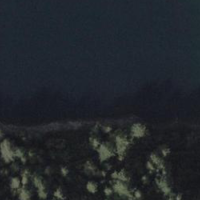
EUNIS habitat code: 14
Species observed at this site:
Polytrichum formosum
Cicerbita alpina